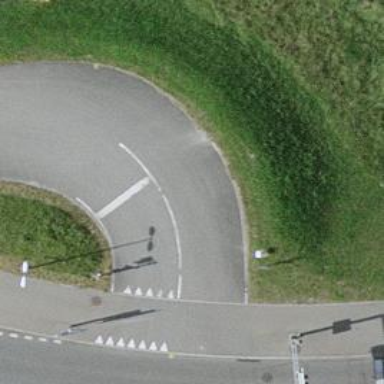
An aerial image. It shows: Road with traffic signals.